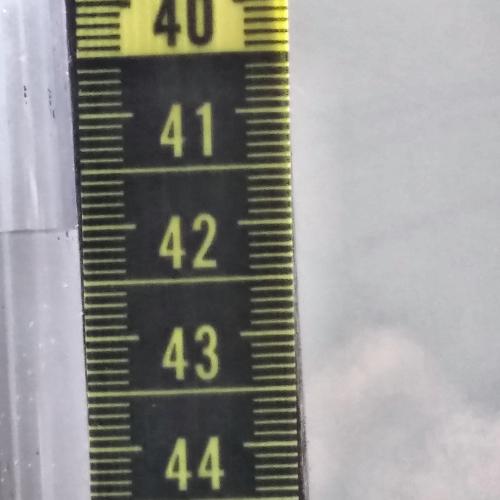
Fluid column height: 42.0 cm